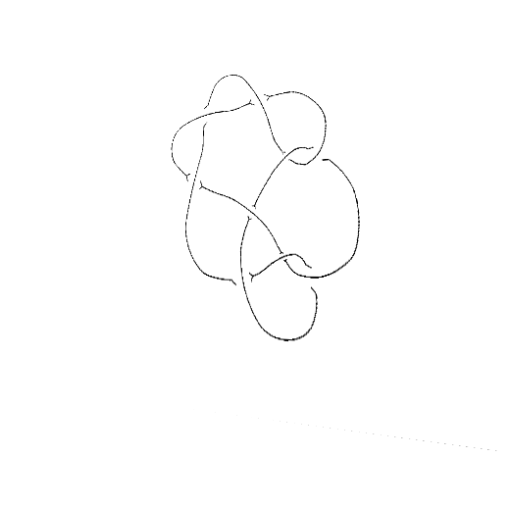
Crossing number: 9